【题型】填空题　【知识点】向量　【难度】easy
如图，某物体作用于同一点 \(O\) 的三个力 \(F_1, F_2, F_3\) 使物体处于平衡状态，已知 \(F_1 = 1\mathrm{N}\)，\(F_2 = 2\mathrm{N}\)，\(F_1\) 与 \(F_2\) 的夹角为 \(120^\circ\)，则 \(F_3\) 的大小为 \underline{\quad\quad\quad}.（牛顿 \(\mathrm{N}\) 是物理的力学单位）

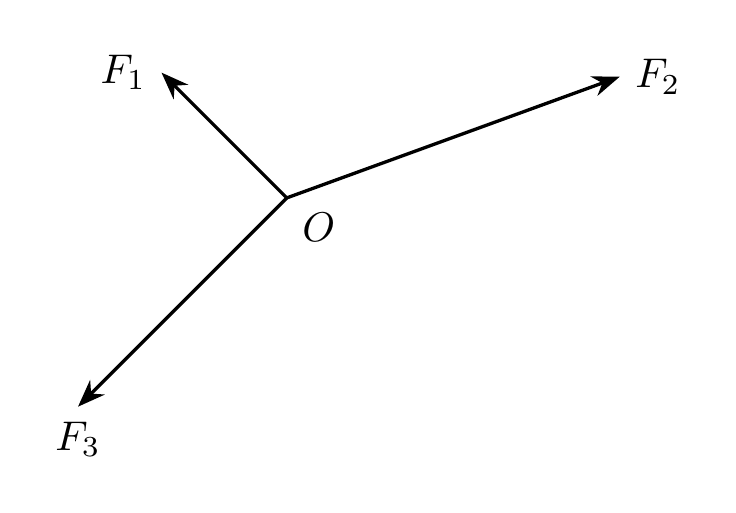
【解答】
【答案】\(\sqrt{3}\mathrm{N}\)

【分析】根据三力平衡得到 \(\vec{F_1} + \vec{F_2} = -\vec{F_3}\)，然后通过平方将向量式数量化得到 \(|\vec{F_1}|^2 + 2|\vec{F_1}||\vec{F_2}|\cos120^\circ + |\vec{F_2}|^2 = |\vec{F_3}|^2\)，代入数据即可得到答案.

【解析】由题意知三力平衡得 \(\vec{F_1} + \vec{F_2} + \vec{F_3} = \vec{0}\)，化简得 \(\vec{F_1} + \vec{F_2} = -\vec{F_3}\),

两边同平方得 \(\vec{F_1}^2 + 2\vec{F_1}\vec{F_2} + \vec{F_2}^2 = \vec{F_3}^2\)，即 \(|\vec{F_1}|^2 + 2|\vec{F_1}||\vec{F_2}|\cos120^\circ + |\vec{F_2}|^2 = |\vec{F_3}|^2\),

即 \(1^2 + 2 \times 1 \times 2 \times \left(-\frac{1}{2}\right) + 2^2 = 3 = |\vec{F_3}|^2\)，解得 \(|\vec{F_3}| = \sqrt{3}\).

故答案为: \(\sqrt{3}\mathrm{N}\).